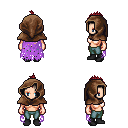
a pixel art fantasy rpg character, female body template, human, light skin, maroon tattered cape, teal pants, brunette mohawk hairstyle, cloth hood, black shoes, four views (front, back, left, right), 2x2 character sprite sheet, small pixel art, hard edges, no anti-aliasing